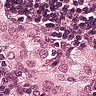
Metastatic tissue present: yes